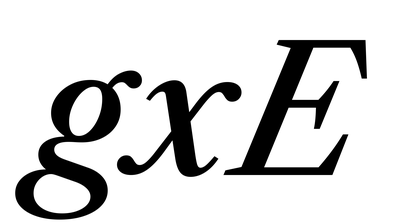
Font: LibreCaslonText-Italic_Medium_Italic